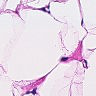
Metastatic tissue present: no